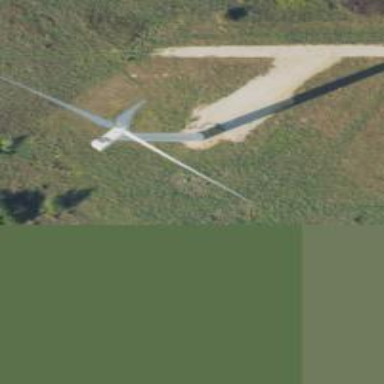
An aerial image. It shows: Wind power generator with horizontal axis wind turbine manufactured by Vestas.